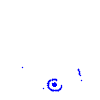
Particle: pion